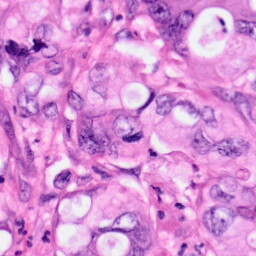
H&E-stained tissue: Pancreatic